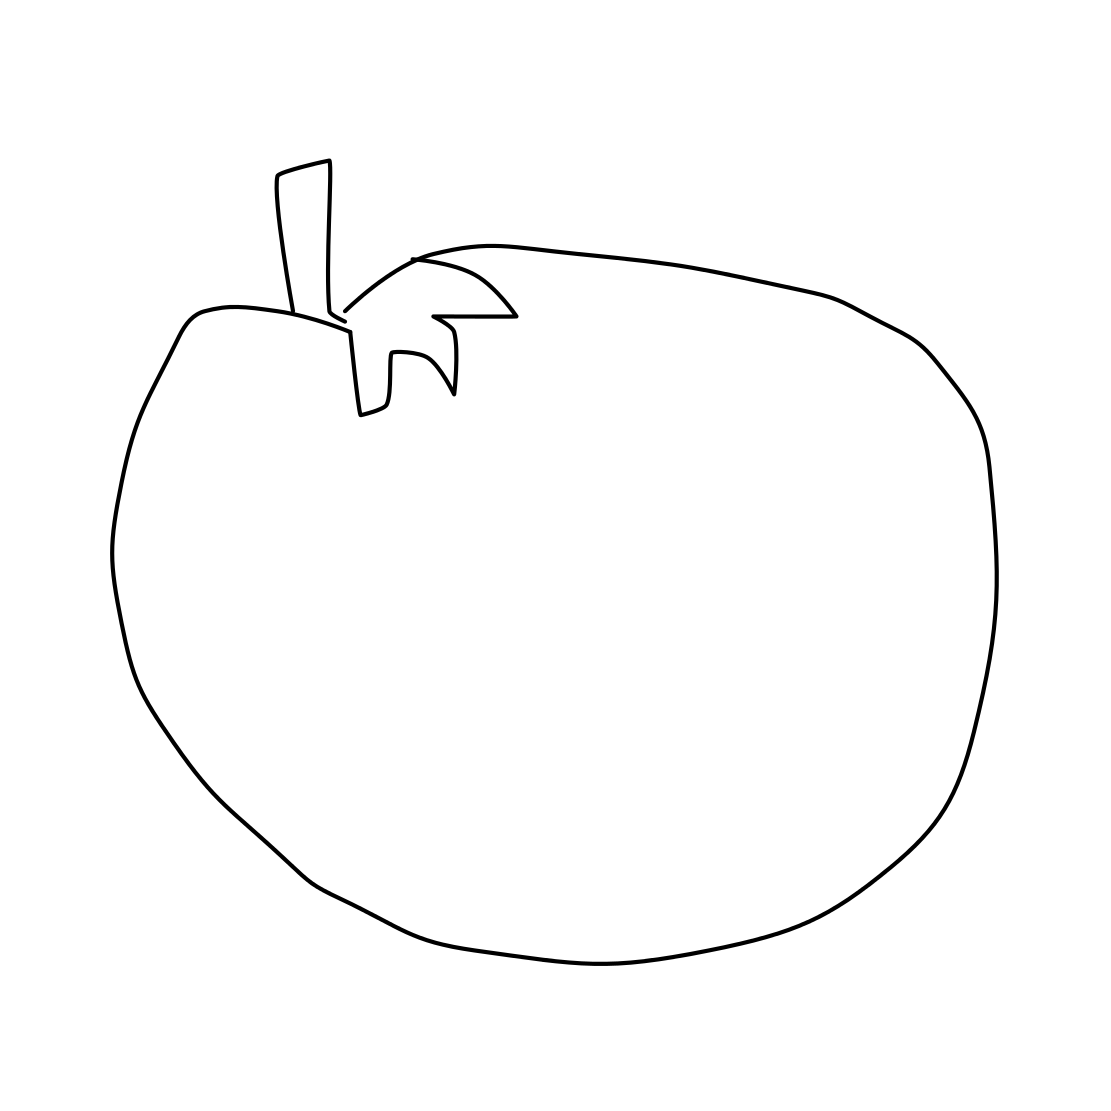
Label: tomato